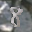
Label: 8